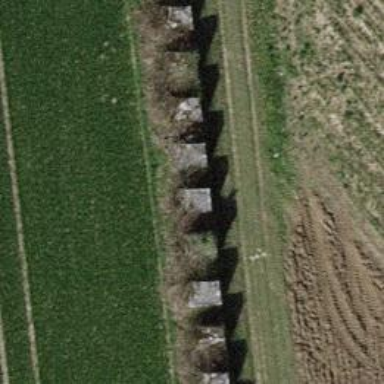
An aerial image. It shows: Block barrier.